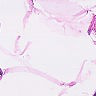
Metastatic tissue present: no